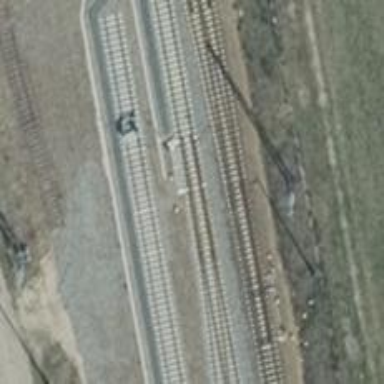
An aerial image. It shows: Railway switch with the turnout on the left side.